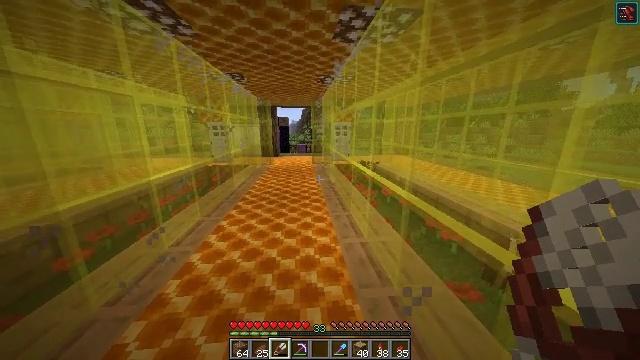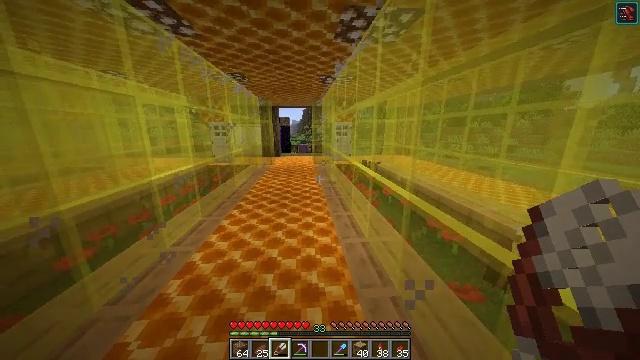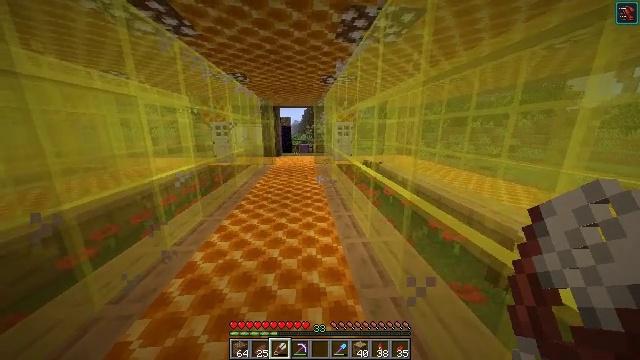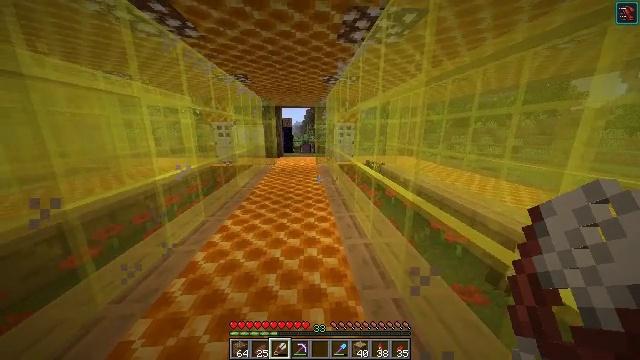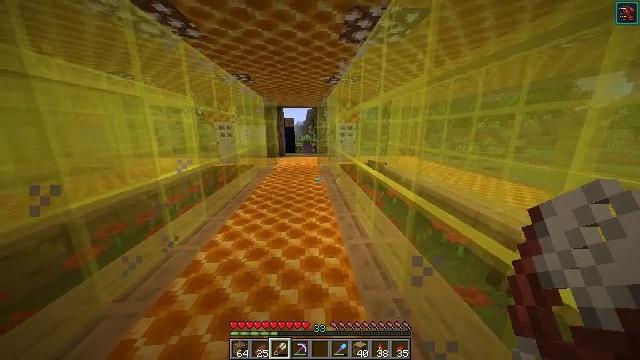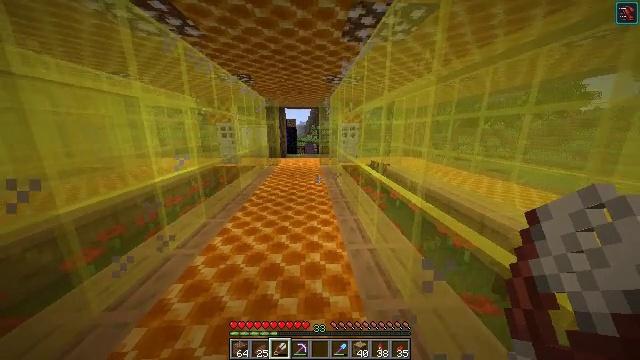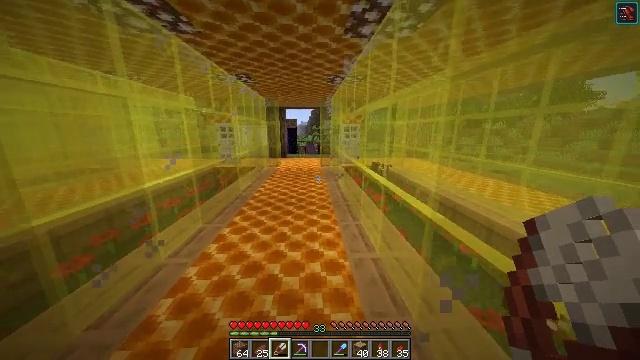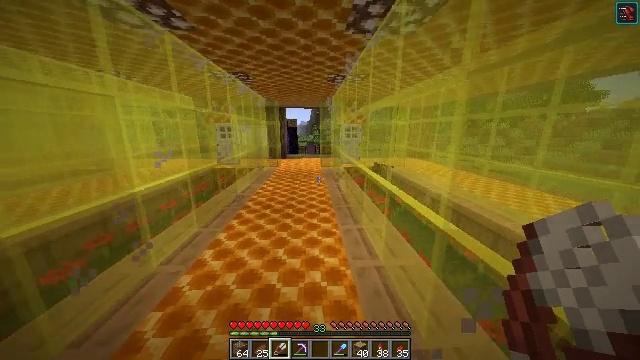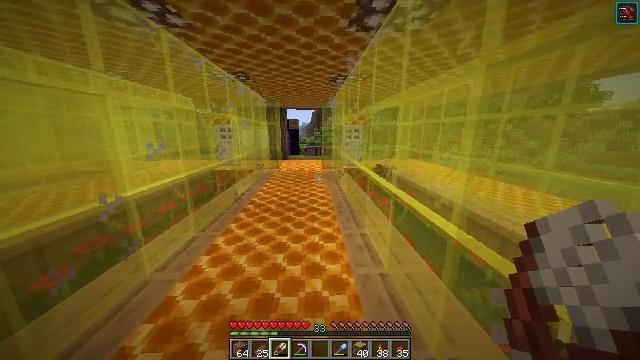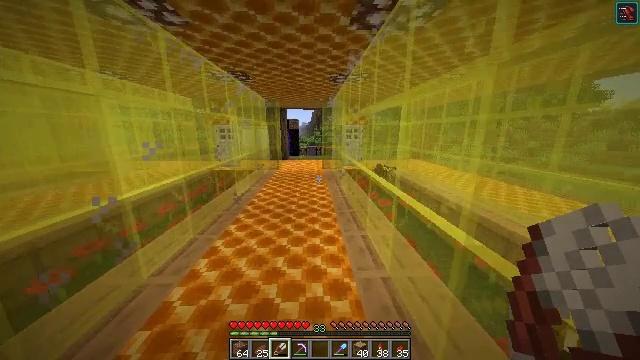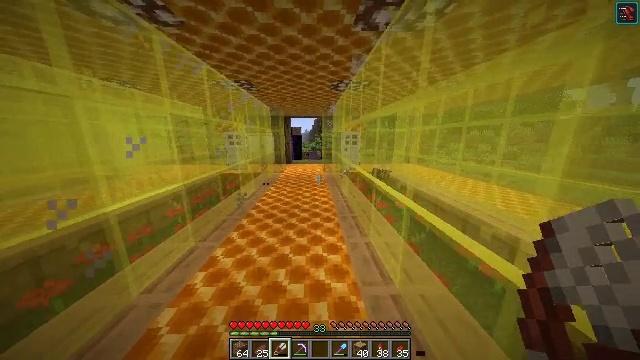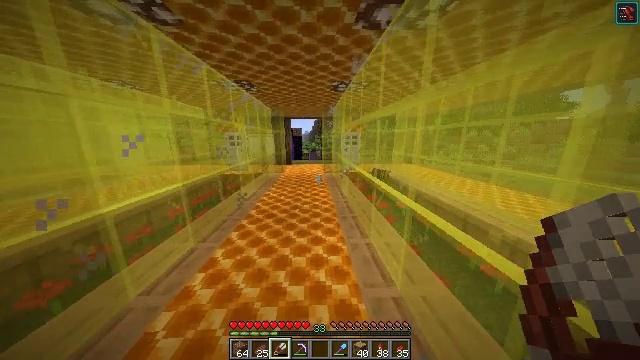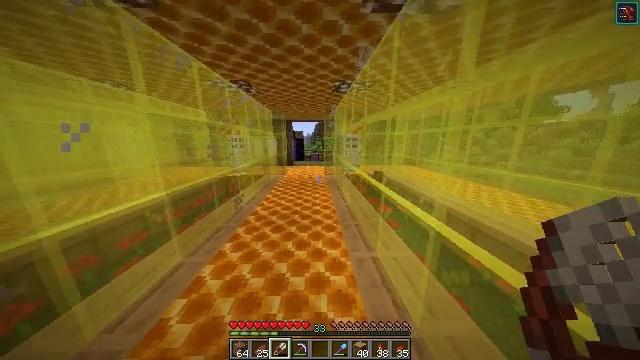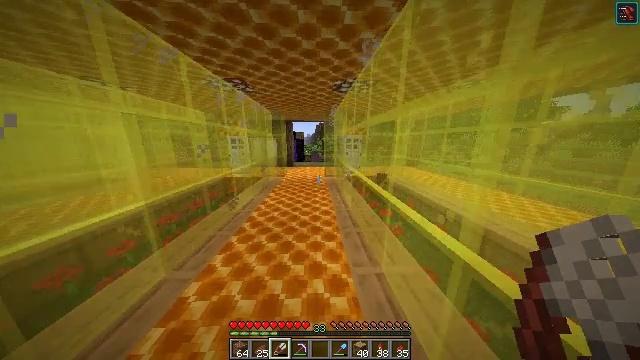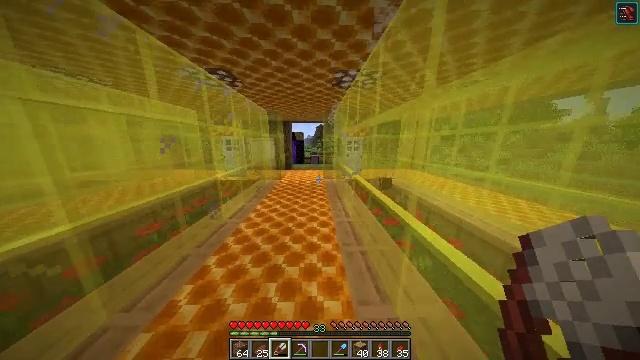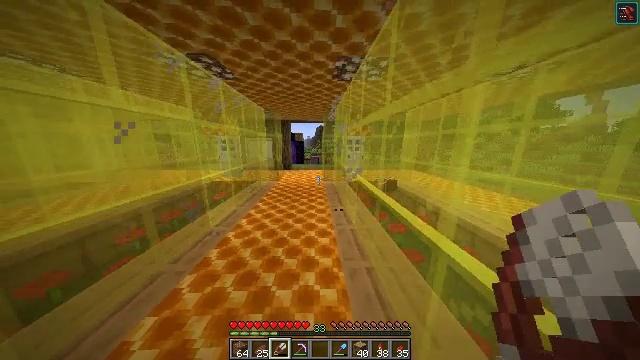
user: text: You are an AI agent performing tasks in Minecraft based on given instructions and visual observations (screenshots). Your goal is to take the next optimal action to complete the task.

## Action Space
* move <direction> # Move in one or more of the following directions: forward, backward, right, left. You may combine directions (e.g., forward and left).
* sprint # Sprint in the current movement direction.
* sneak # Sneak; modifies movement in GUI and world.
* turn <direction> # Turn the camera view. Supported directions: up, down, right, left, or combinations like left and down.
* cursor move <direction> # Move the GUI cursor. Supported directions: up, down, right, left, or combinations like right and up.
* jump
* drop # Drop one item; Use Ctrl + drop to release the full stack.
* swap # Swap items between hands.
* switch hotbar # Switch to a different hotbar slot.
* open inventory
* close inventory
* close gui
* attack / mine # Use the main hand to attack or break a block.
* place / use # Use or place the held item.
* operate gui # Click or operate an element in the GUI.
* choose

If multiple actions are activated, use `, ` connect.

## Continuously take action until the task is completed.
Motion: motion action
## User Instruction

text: Craft a honeycomb block.
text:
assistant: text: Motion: no_op
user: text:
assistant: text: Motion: no_op
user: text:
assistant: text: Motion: no_op
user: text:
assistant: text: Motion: no_op
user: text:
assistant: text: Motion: move forward
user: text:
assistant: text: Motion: move forward
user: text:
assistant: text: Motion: no_op
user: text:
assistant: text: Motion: no_op
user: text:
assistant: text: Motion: move forward
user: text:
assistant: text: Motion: move forward
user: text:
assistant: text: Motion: move forward
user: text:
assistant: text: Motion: move forward
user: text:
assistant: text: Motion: move forward
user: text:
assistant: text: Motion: move forward
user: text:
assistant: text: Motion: move forward
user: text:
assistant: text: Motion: move forward
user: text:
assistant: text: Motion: move forward
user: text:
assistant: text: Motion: move forward
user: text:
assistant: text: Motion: move forward
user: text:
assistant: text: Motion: move forward
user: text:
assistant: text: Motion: move forward
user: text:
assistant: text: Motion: move forward
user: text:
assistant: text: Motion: move forward
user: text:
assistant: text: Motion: move forward
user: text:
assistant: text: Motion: move forward
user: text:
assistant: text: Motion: move forward
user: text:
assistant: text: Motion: move forward
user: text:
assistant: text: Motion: move forward, turn left
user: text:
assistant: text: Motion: move forward and move left, turn left
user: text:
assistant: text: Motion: move forward and move left, turn left and down